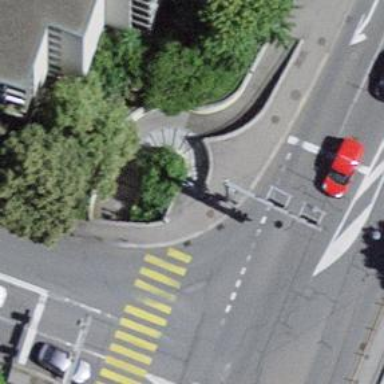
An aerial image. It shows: Kerb serving as barrier.